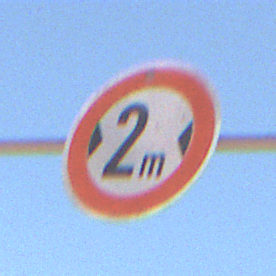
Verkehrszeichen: TatsaechlicheBreite2
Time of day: Midday
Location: Outdoor (Nature)
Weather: Clear
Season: NotSpecified
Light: Natural